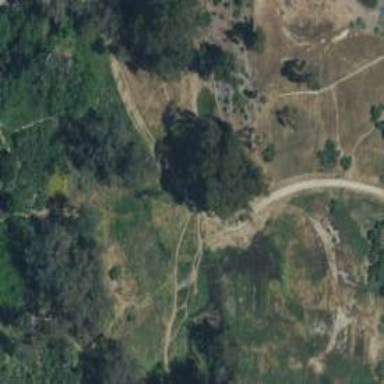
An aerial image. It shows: Path.